Question: I am working on Gym management project, i have made a use case diagram as per user requirements, now i want to add a Inquiry case where customer just come inquiry and they have to fill inquiry form and submit it to receptionist, I am bit confused where to add it  . Please suggest if something is wrong in use case diagram.
The Arrow notation is not Generalization, i have made mistake there it just to show the next step
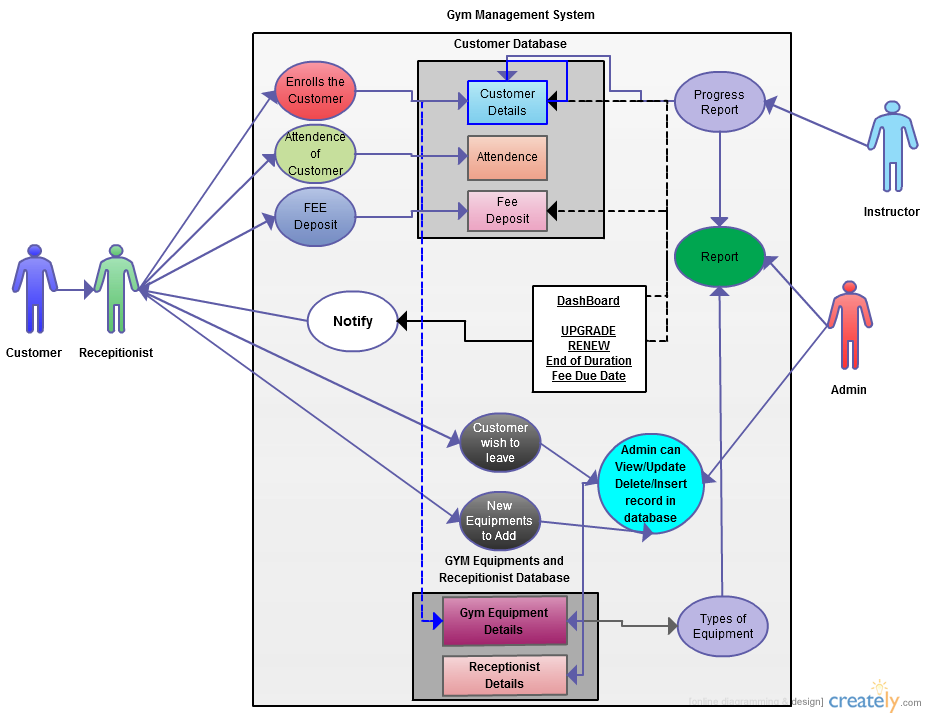
Answer: I'd recommend splitting that diagram into 2 or 3 diagrams. It's far too complicated. Keep cohesive use cases on the same diagram and decouple unrelated use cases by separating them into different diagrams. Try to think in workflows or scenarios to understand how to separate.
Is the Customer a specialized Receptionist? The arrow shows an is-a relation between them. Maybe you should use a dashed line specifying the stereotype '<<talks to>>' or similar.
For the inquiry, your problem is this:
> You don't yet understand what the boundaries of the system are.
You have outlined the system with the receptionist outside the boundary as an actor.
When you say "customer ... form and submit it to receptionist", what is the interface of the system?
The system's user is the Receptionist or the Customer?
And is the Receptionist a component of the system?
If the Receptionist is a human being, I'd say he is the user and the Customer is not a user of the system.
The interaction between Customer and Receptionist should be specified in natural language in a box on the side (as a semantic substrate), not formalized in the use case diagram any further: <URL>
Don't confuse narrative/semantic substrate with use cases and scenarios. They are all different pieces that work together, each with different tasks.
Maybe the best you can do is write down the scenario, step by step:
1. Customer fills out form received from Receptionist
2. Receptionist performs data-entry into system
3. ...
Something like this. Only you can know how specific or general you need to be.
> The less you say the more it is focused.